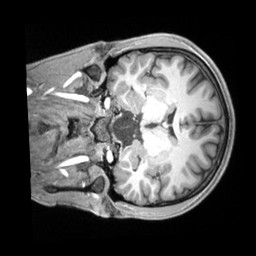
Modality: T1w
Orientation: coronal
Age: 26
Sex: male
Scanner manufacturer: siemens
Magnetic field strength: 3 T
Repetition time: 2.2 s
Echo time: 0.00218 s